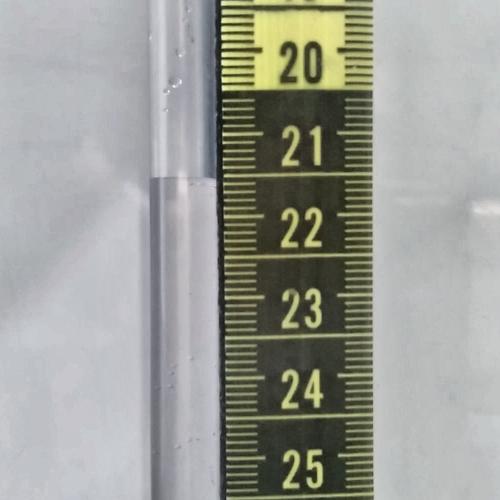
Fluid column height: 21.6 cm